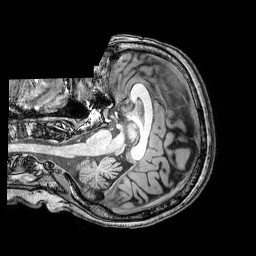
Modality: T1w
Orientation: axial
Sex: female
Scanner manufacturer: philips
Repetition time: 0.008095 s
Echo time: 0.0037 s